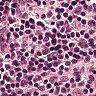
Metastatic tissue present: no